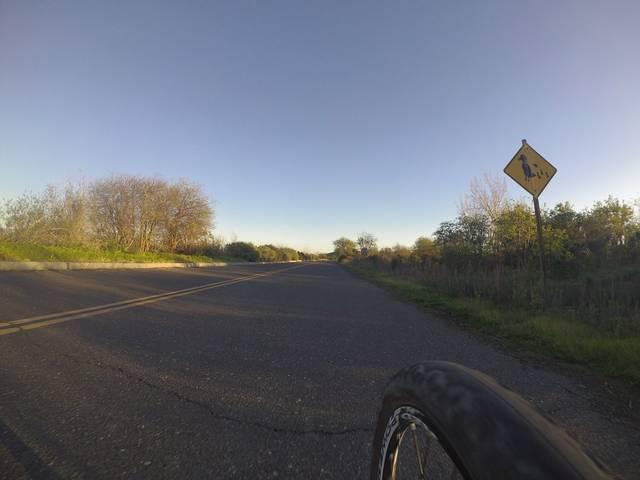
Region: United States
Coordinates: 37.439, -121.959